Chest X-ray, AP view. Patient: 58 years old, sex M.
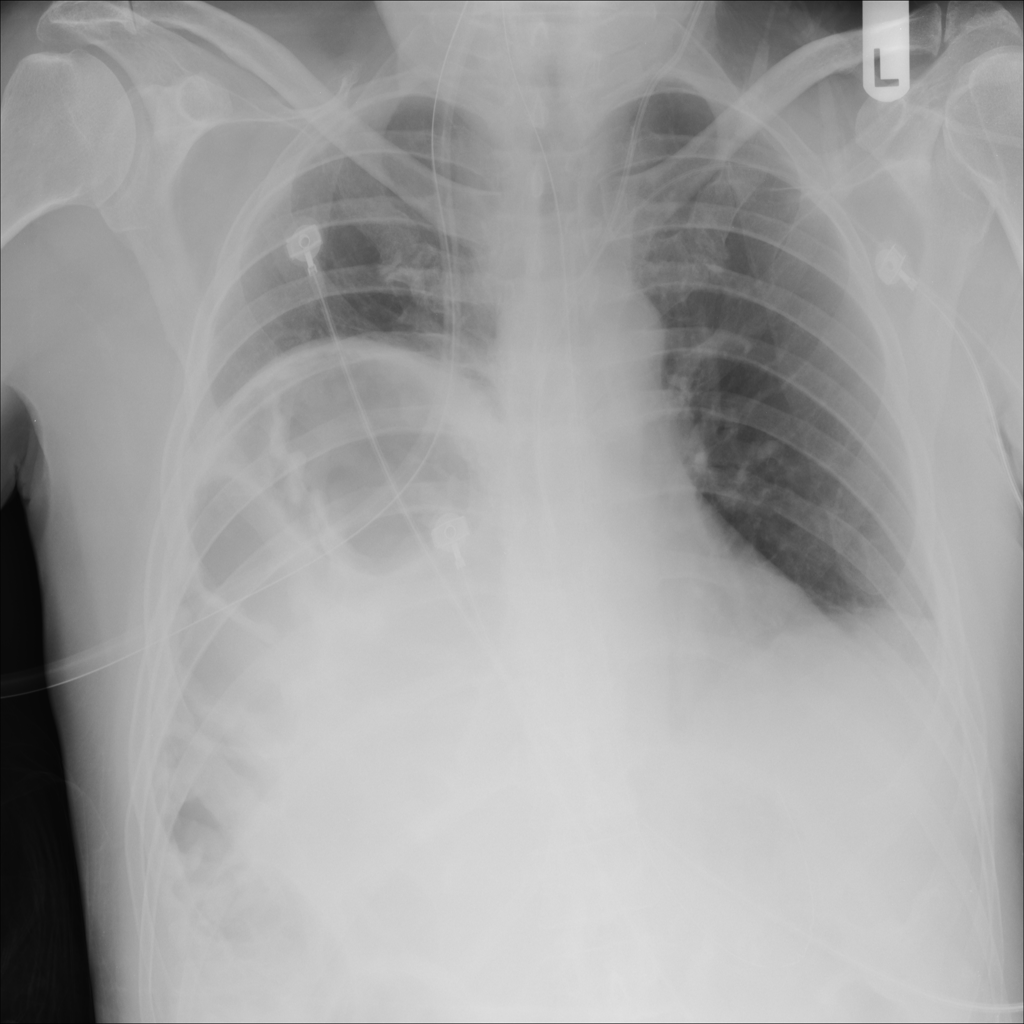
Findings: No Finding